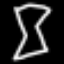
Label: hourglass